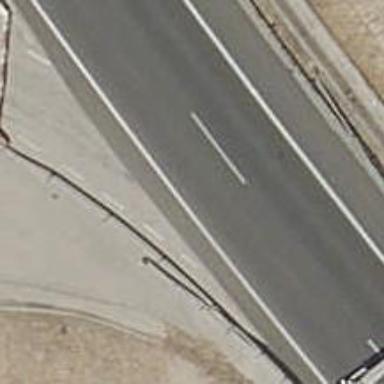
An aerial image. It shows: Asphalt motorway.